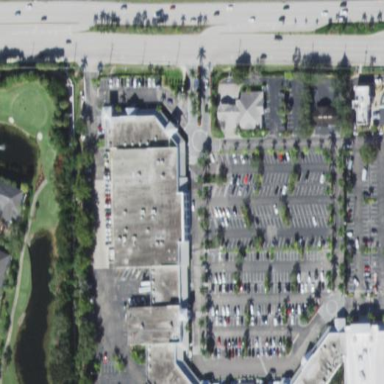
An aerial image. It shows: Mall building.